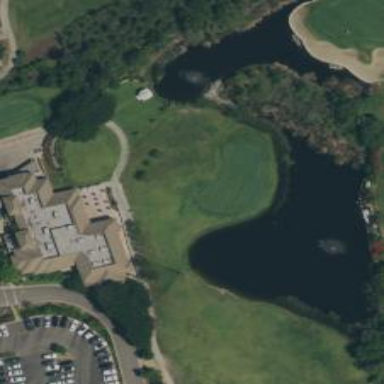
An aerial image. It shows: View of golf hole.